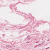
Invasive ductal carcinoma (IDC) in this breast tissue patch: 0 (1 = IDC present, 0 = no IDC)